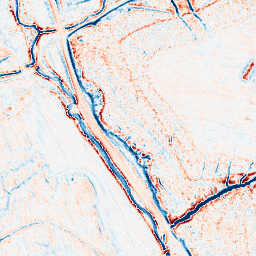
Category: edge_preserving
Decomposition family: anisotropic_diffusion
Decomposition parameters: iterations: 20
kappa: 100
gamma: 0.1
Upsampling method: sinc_hamming
Upsampling parameters: scale: 4
kernel_size: 16
Upsampling scale: 4